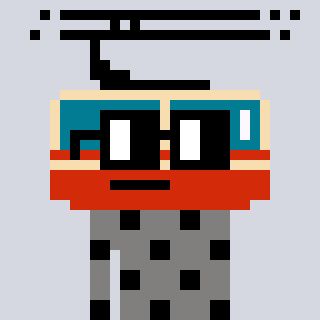
a pixel art character with square black glasses, a tram wagon-shaped head and a bluegrey-colored body on a cool background